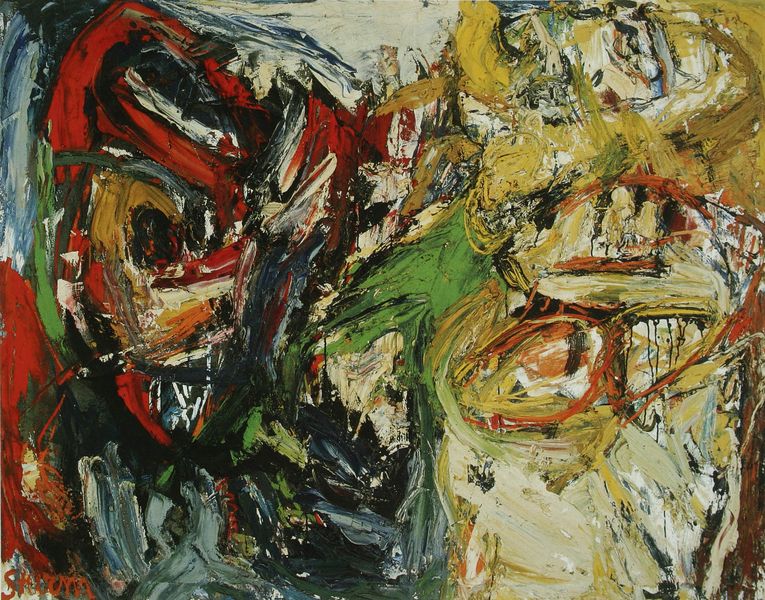
Künstler: Helmut Sturm
Standort: Düsseldorf/Mettmann
Institution: Besitz Galerie Christa Schübbe
Schlagwörter: blau, dunkel, gemälde, kampf, kopf, vogel, weiß, gelb, grün, ocker, bewegung, hell, orange, schwarz, rot, expressionismus, malerei, augen, gesicht, signatur, öl, pastos, schwung, farbig, abstrakt, farben, modern, farbe, formen, ausdruck, sturm, duktus, kraft, ölfarbe, striche, durcheinander, kreise, pinselstrich, gestus, expressiv, malerie, fließen, kreisen, tropfen, exressionismus, gekritzel, formauflösung, schmierig, abstrus